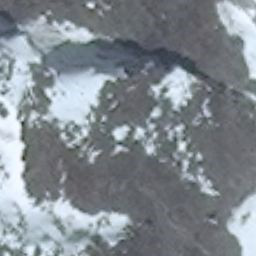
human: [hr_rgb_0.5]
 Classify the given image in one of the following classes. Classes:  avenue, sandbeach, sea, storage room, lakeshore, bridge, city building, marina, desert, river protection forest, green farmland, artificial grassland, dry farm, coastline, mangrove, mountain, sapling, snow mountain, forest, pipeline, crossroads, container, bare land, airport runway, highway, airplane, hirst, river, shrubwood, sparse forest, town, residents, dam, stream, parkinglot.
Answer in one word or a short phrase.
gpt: snow mountain